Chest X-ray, PA view. Patient: 63 years old, sex M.
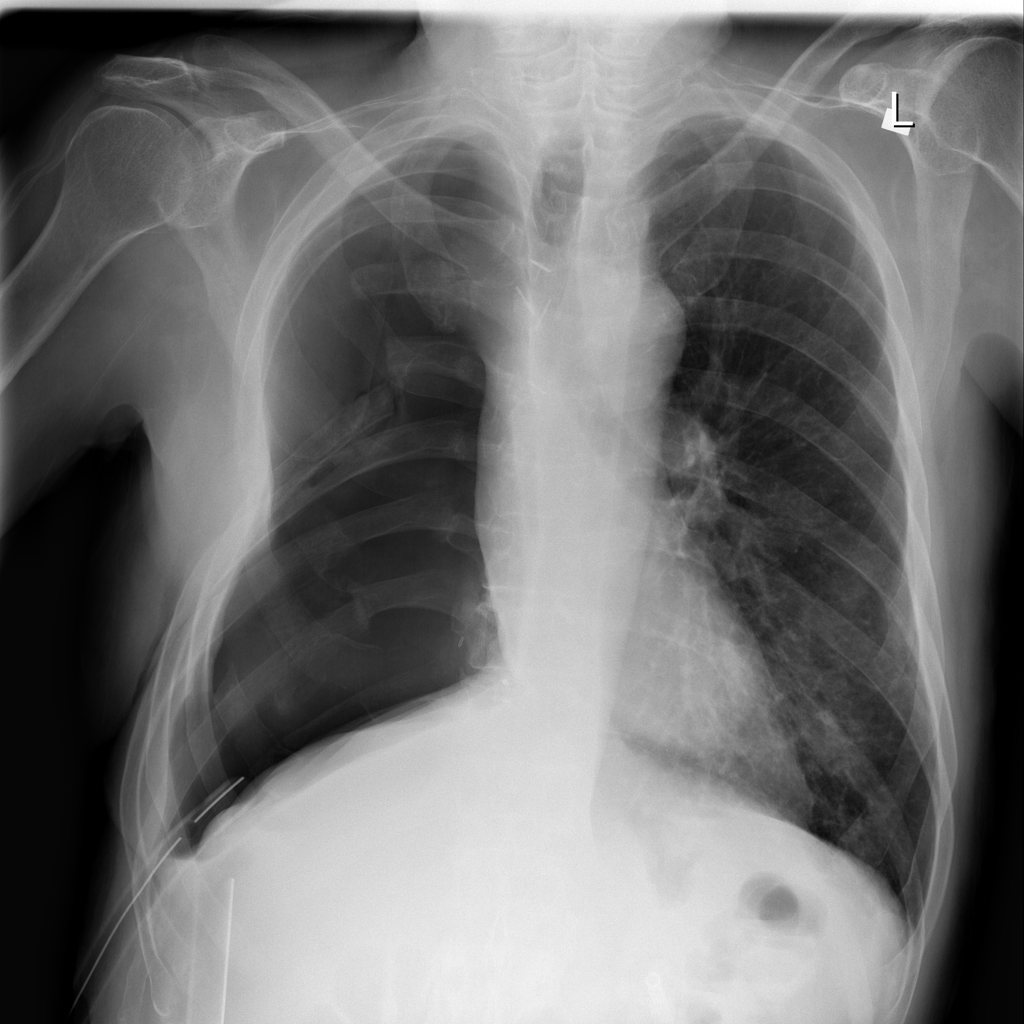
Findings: Infiltration